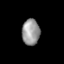
Tissue: lung
Cell type: Epithelial cells
Senescence score: 0.235
Nuclear area (px): 453
Mean DAPI intensity: 152.706